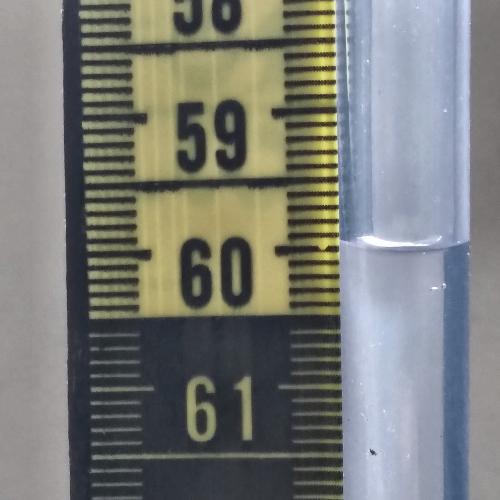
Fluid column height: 60.0 cm